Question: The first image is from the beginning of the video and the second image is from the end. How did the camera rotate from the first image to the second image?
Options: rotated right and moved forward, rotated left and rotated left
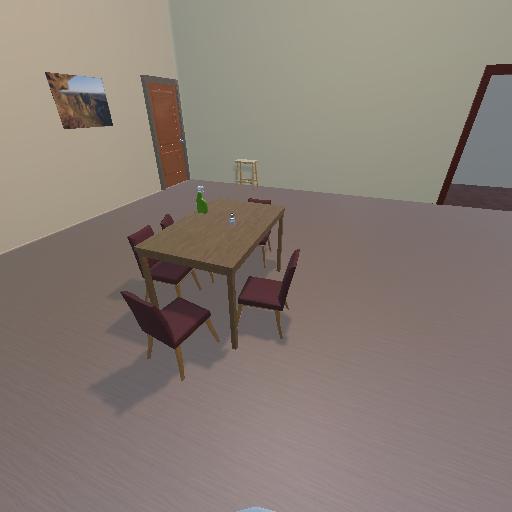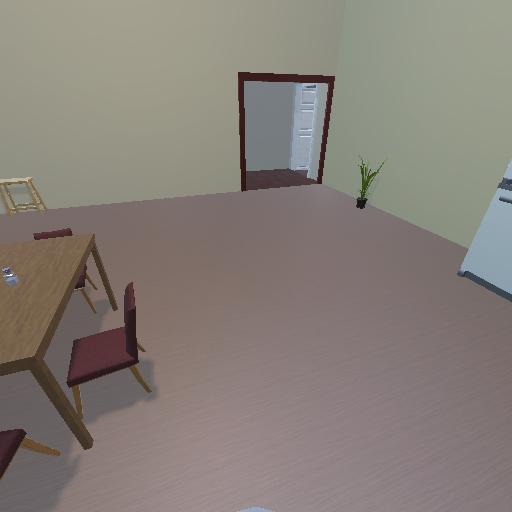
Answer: rotated right and moved forward